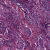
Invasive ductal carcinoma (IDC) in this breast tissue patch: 1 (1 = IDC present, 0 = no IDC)